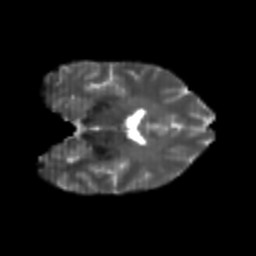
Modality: T2w
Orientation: coronal
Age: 25
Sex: female
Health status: healthy
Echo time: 0.074 s